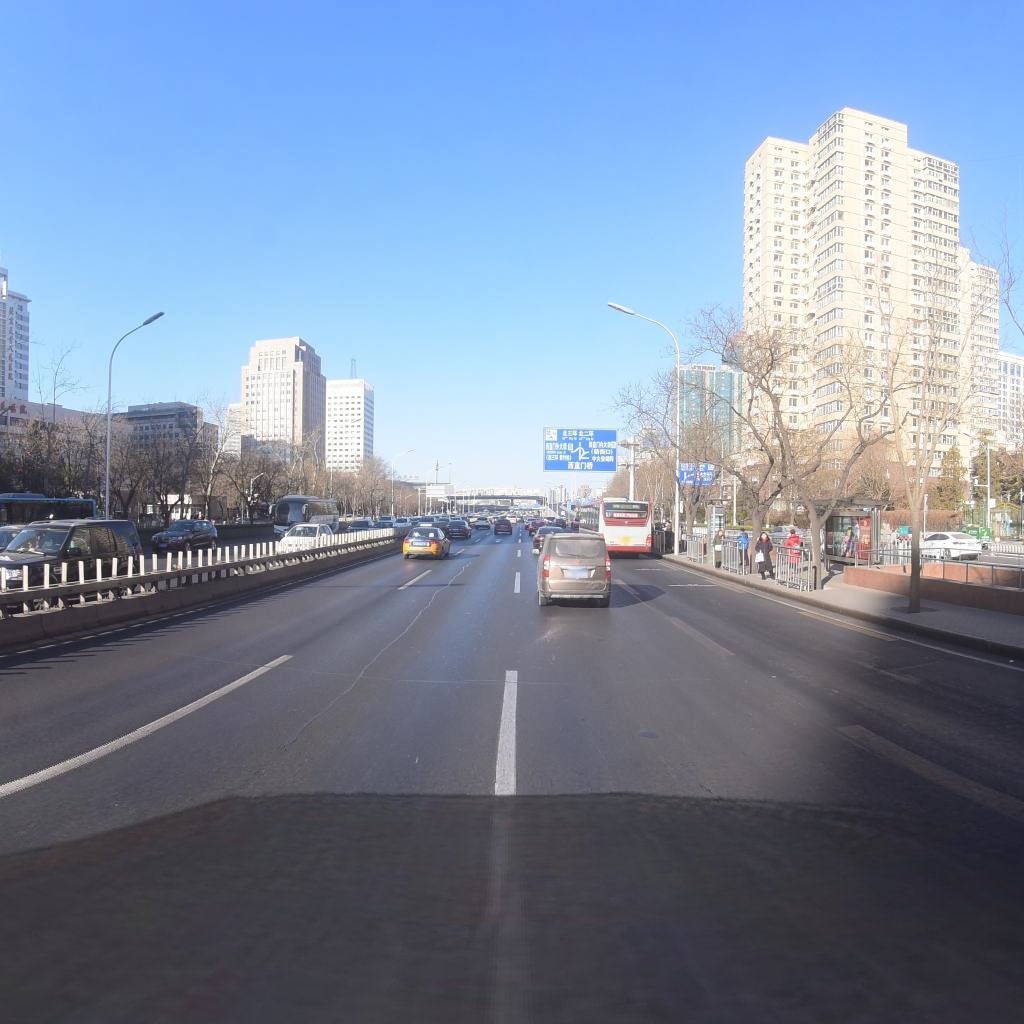
Region: Xicheng
Road damage annotations: transverse patch, longitudinal patch